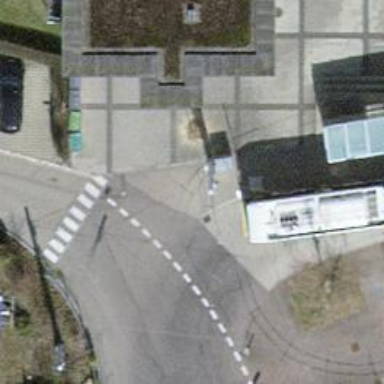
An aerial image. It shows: Trolleybus stop position for public transport.